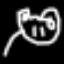
Label: frog